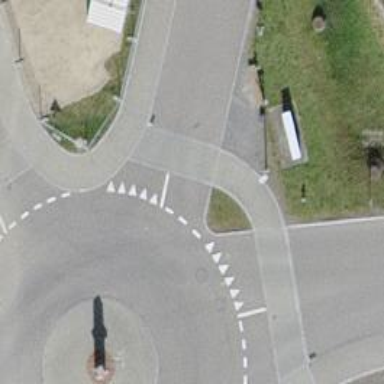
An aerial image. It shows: Road with "give way" sign.